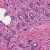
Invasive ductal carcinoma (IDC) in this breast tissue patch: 1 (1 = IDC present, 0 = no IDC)